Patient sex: F
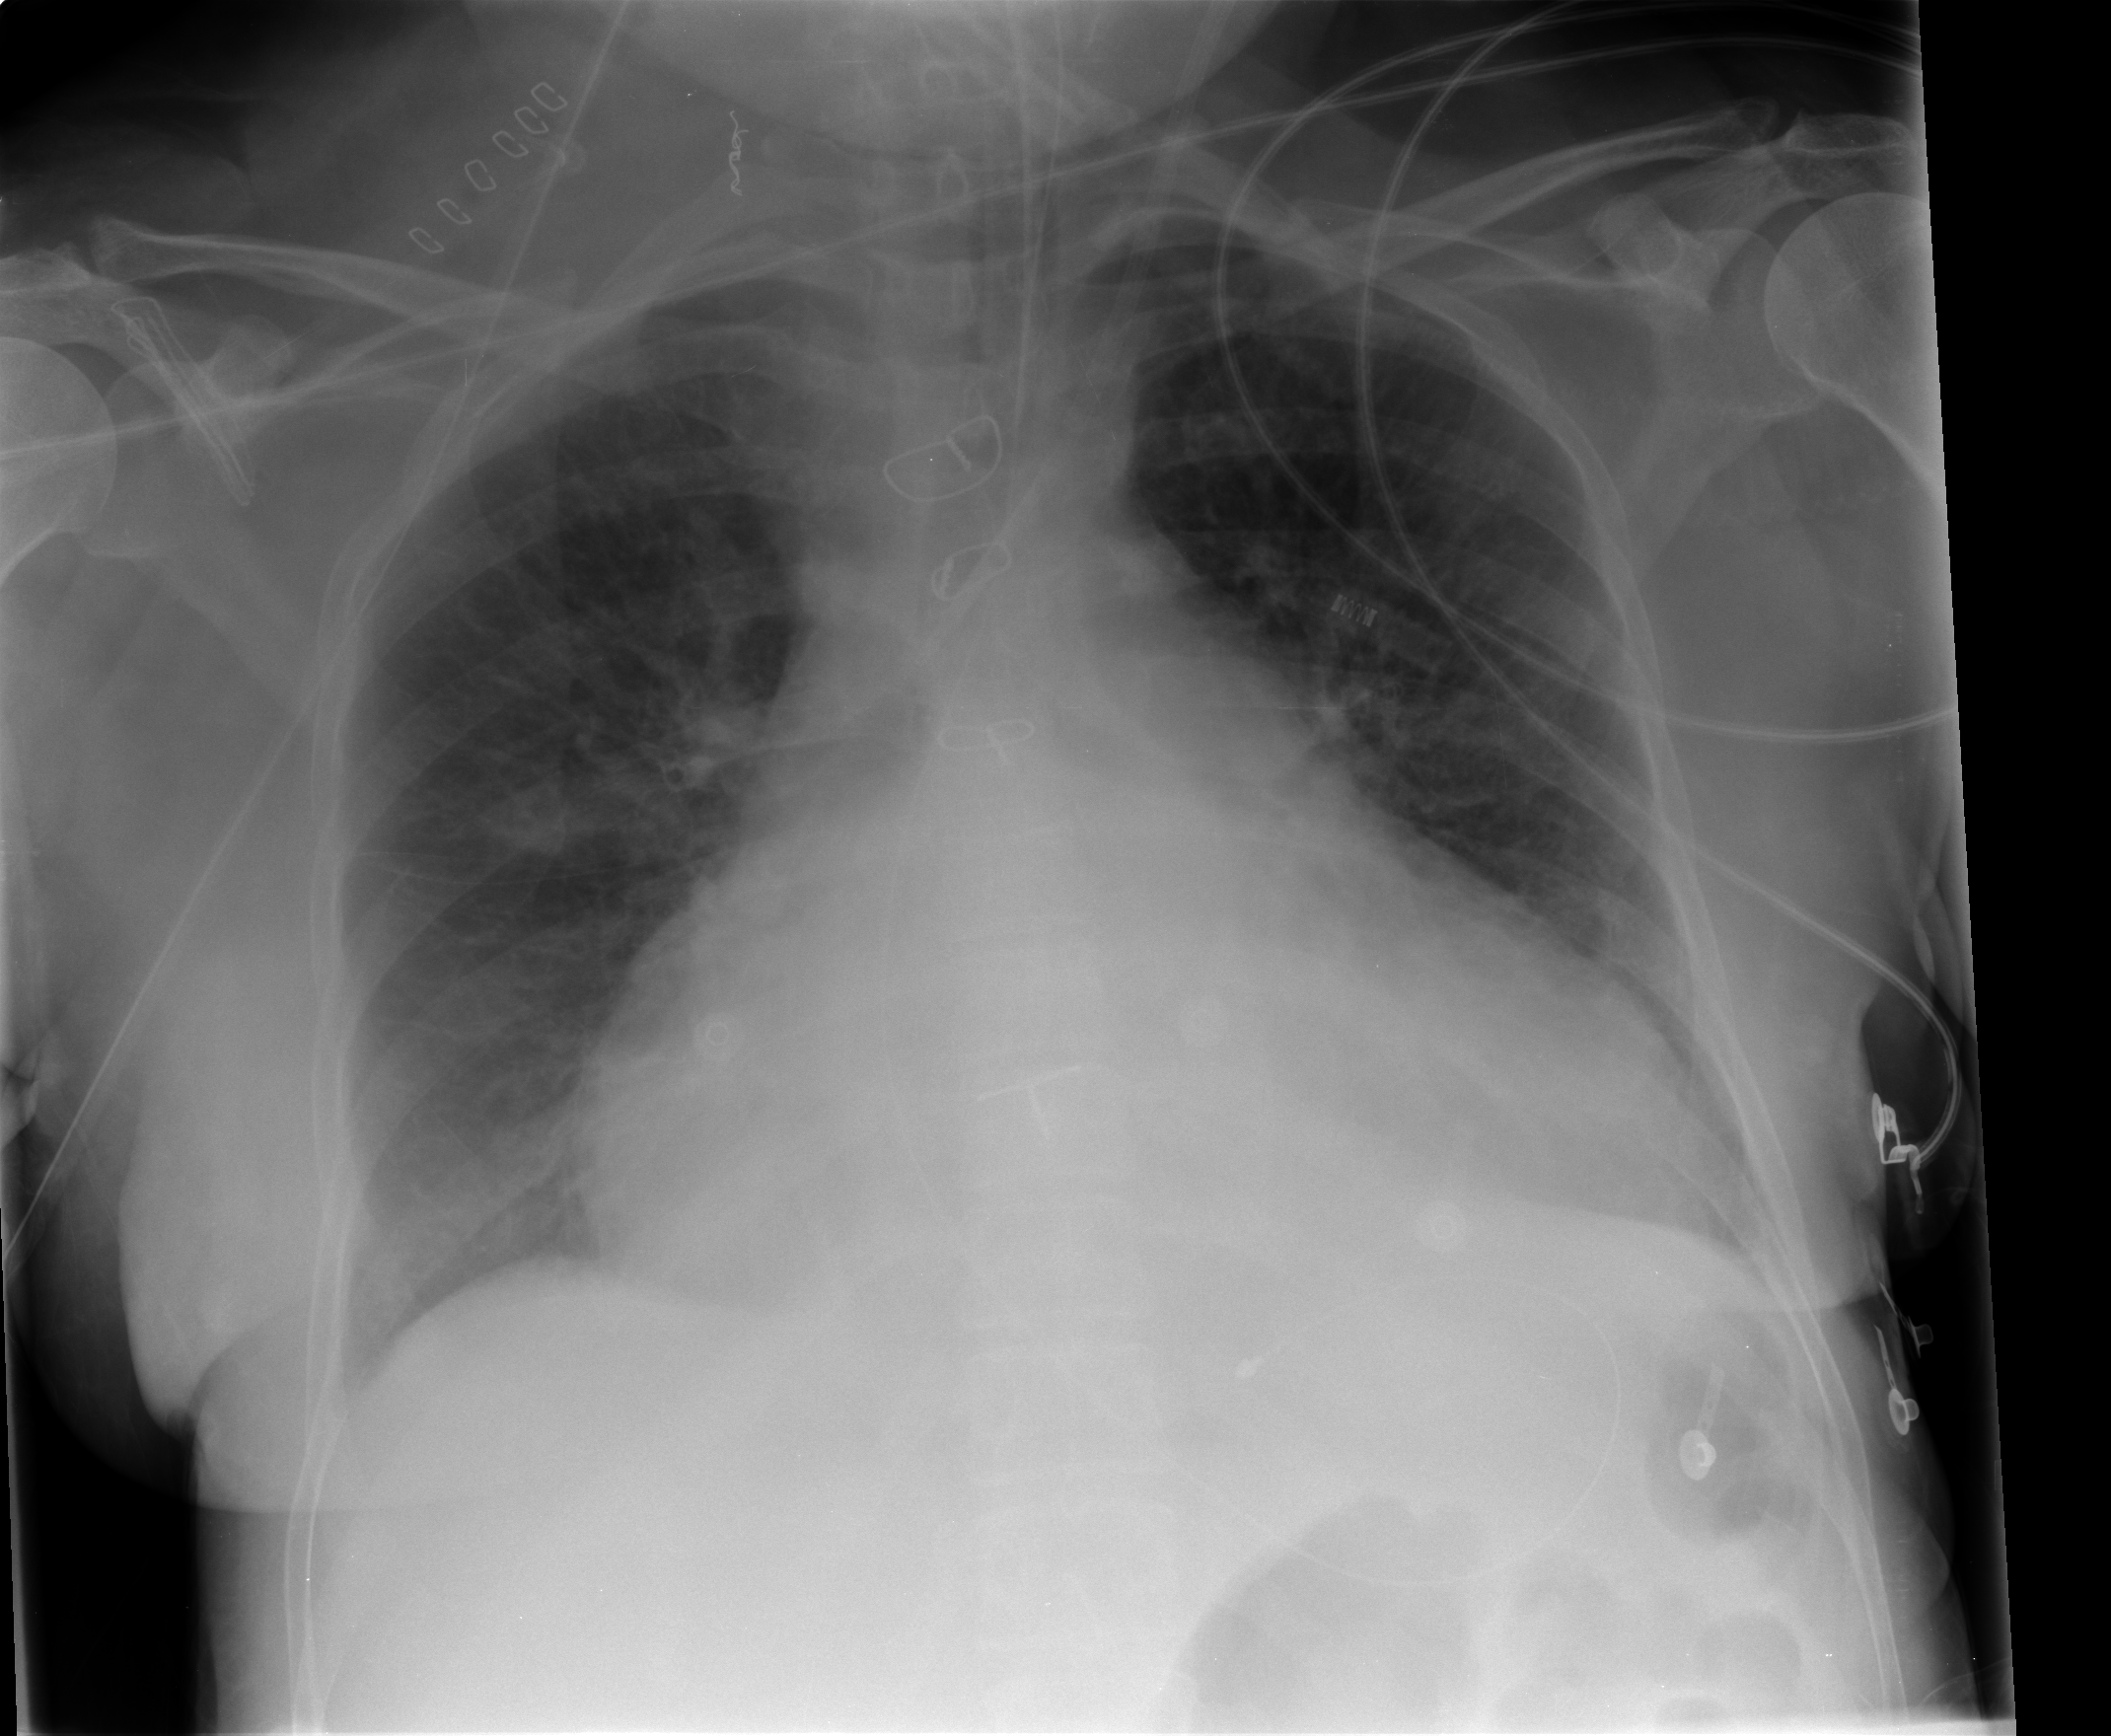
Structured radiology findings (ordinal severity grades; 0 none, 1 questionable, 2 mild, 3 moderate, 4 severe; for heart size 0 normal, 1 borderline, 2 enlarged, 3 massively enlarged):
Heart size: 3
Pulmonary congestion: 1
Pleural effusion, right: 0
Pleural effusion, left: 0
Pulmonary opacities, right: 0
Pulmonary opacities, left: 0
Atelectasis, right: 2
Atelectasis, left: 2